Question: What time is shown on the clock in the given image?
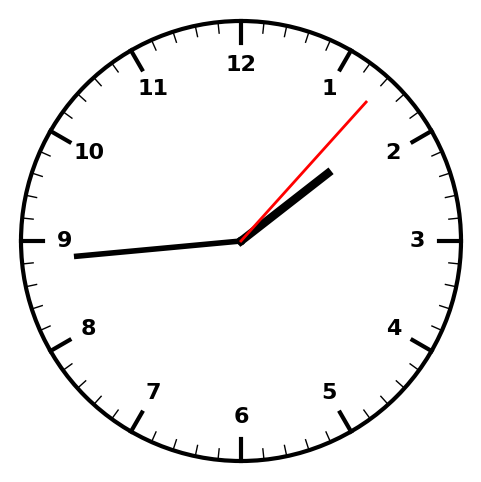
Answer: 01:44:07